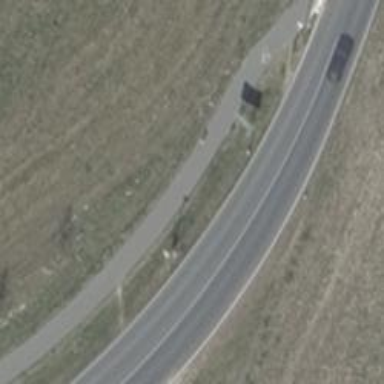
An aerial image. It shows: Unclassified road with asphalt surface.